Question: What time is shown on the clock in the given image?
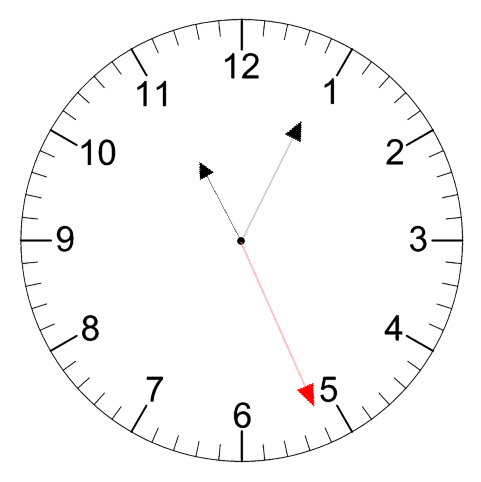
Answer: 11:04:26